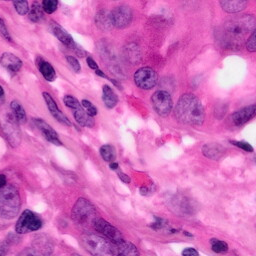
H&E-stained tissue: Pancreatic